Question: I'm a beginner in MySQL, so I need help.
I want to get values of 'name' column from table 'role' to show it together with information from 'users' instead 'id_role'.
How can I realize it? What should the query I write?
Can you attach the link with solve?
The picture for explanation.

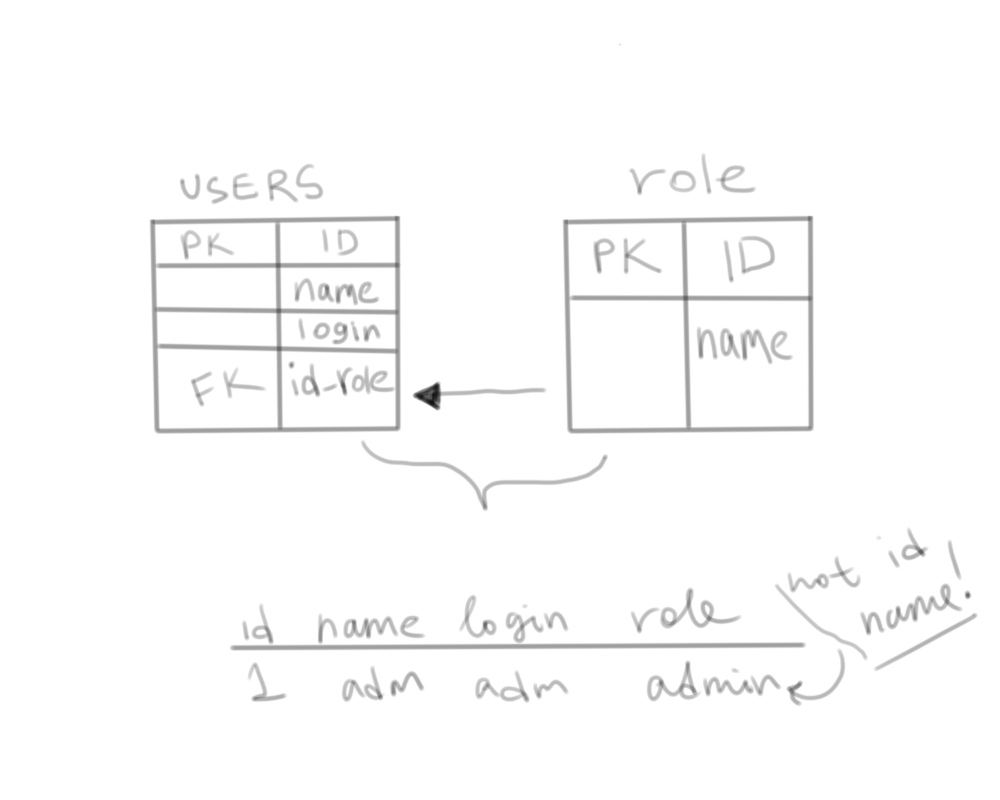
Answer: Try LEFT JOIN
'''
SELECT 'users'.*,'role'.name as role FROM 'users' LEFT JOIN 'role' ON 'users'.id_role= 'role'.id
'''